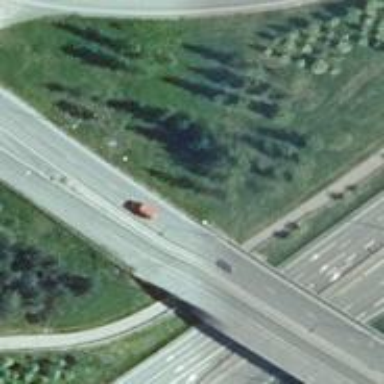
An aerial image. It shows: Trunk_link highway on bridge.